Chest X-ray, PA view. Patient: 26 years old, sex F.
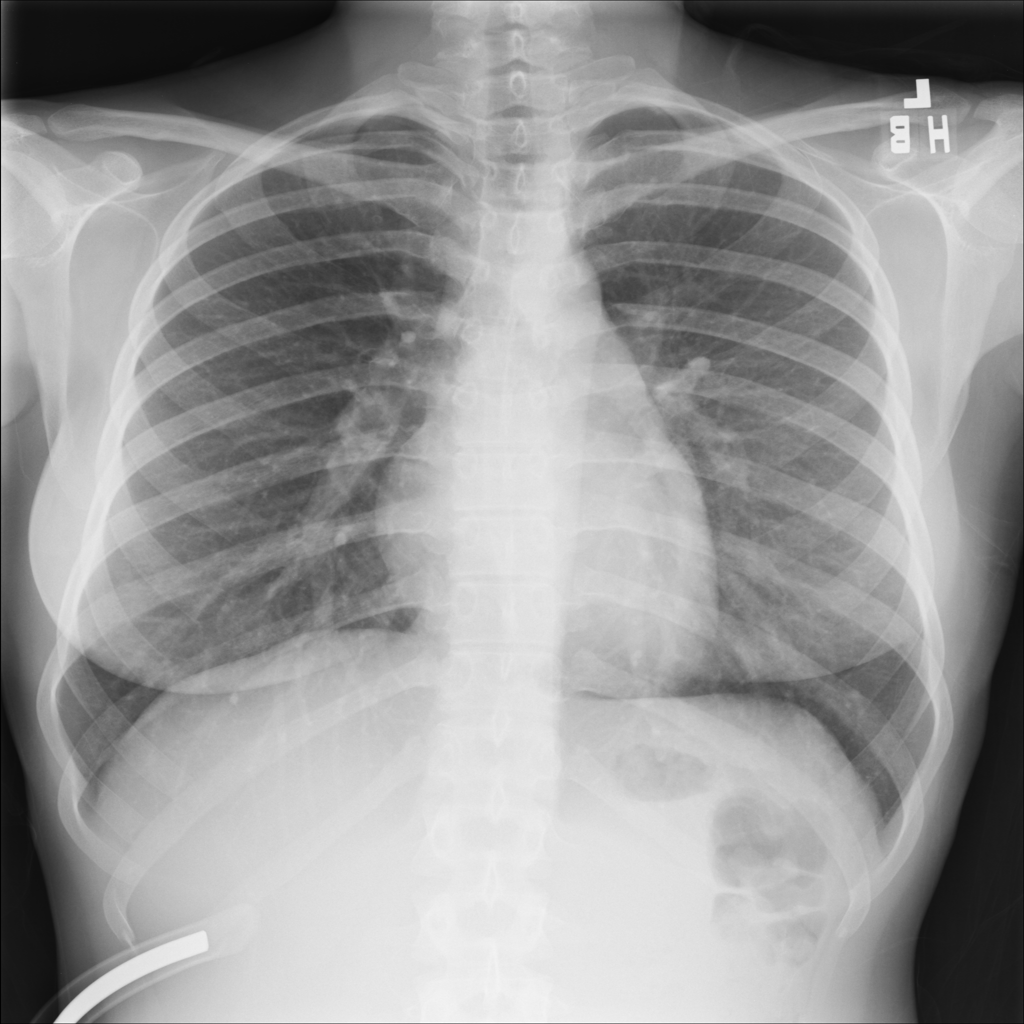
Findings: No Finding